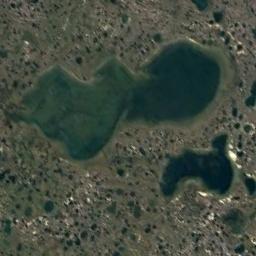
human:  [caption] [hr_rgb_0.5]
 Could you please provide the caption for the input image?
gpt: A big lake and a small lake lie on a flat ground and the water is deep green .

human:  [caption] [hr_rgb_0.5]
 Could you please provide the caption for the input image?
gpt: There are two irregular blue lakes on the brown ground .

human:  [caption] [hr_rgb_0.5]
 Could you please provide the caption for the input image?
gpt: There are many lakes of different shapes and sizes .

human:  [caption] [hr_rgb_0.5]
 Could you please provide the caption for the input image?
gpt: The lake in the picture is very long .

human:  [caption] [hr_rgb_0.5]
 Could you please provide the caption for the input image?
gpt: There are many green bushes around the lakes .